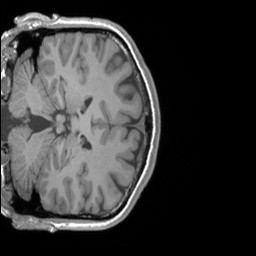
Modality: T1w
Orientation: coronal
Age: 32
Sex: male